Question: I am new to OrientDB and Jasper reports. I have successfully connected the Jasper-soft studio with OrientDB using jdbc driver

But when I query the sample OrientDB Grateful Dead Concerts in Jasper reports, it returns some fields and their class type is 'com.orientechnologies.orient.core.record.impl.ODocument' but I am unable to read those fields' values and getting an error that it can not find this class. I think I am not writing a proper query.
Please it will be great help if someone can provide me the solution. Thank you
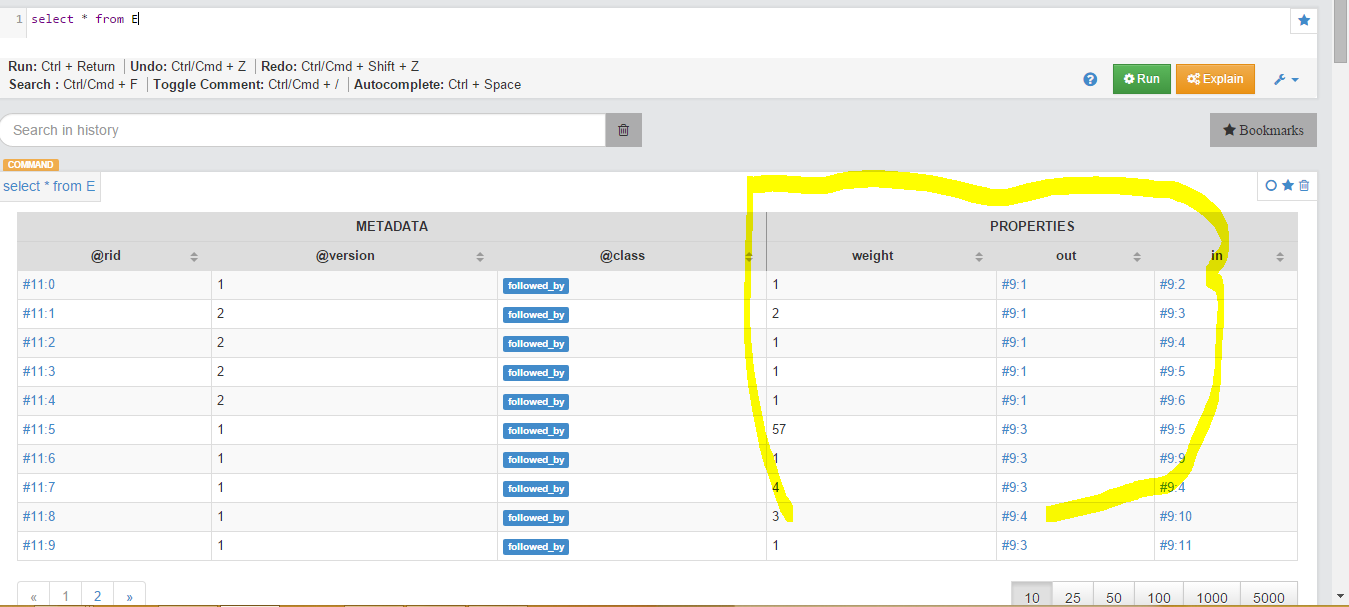
Answer: If the fields are of class 'com.orientechnologies.orient.core.record.impl.ODocument', you need to declare them as so
'''
<field name="out" class="com.orientechnologies.orient.core.record.impl.ODocument"></field>
'''
To avoid you need to included the library (.jar) holding this class <URL>.
To include a jar in
> Each report is supposed to be part of a project. The project has a
classpath, and here is where you should add the jars you need.To add jar open the projects view and right click the project folder
with which you are working on. By default, new reports are created in
the project My Reports.